Field crop: tomato
Growth stage: 1
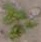
Species: portulaca